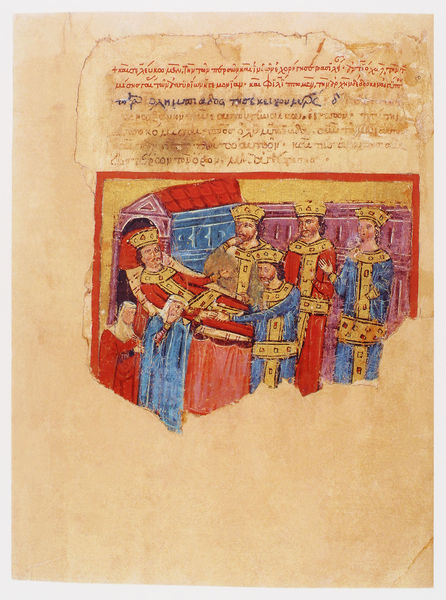
Titel: Der griechische Alexanderroman
Institution: Venedig, Hellenic Institute Codex Gr. 5
Schlagwörter: blau, stadt, frau, männer, haus, rot, leiche, tod, trauer, gold, krone, schrift, könig, detail, krank, buch, weinen, seite, begräbnis, grab, könige, heilige, schrein, grablegung, buchmalerei, gesichte, rest, illumination, königer